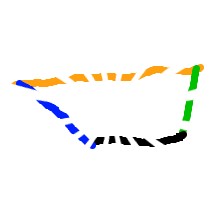
Shape: trapezoid